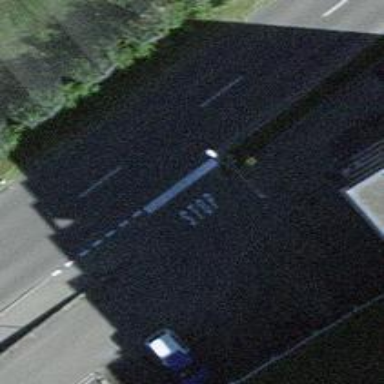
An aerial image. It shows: Road with stop sign.